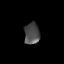
Tissue: lung
Cell type: Myeloid cells
Senescence score: 0.2286
Nuclear area (px): 328
Mean DAPI intensity: 75.677